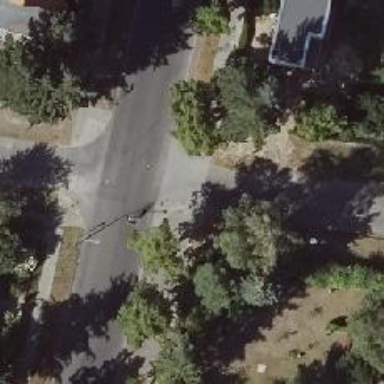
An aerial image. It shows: Unmarked crossing on the road.